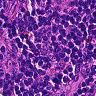
Metastatic tissue present: no